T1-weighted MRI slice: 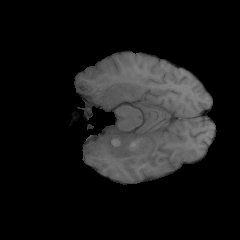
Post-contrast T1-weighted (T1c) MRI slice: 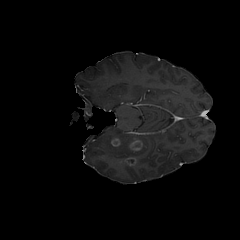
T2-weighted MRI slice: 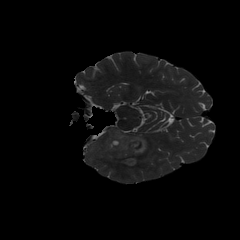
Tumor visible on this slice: yes